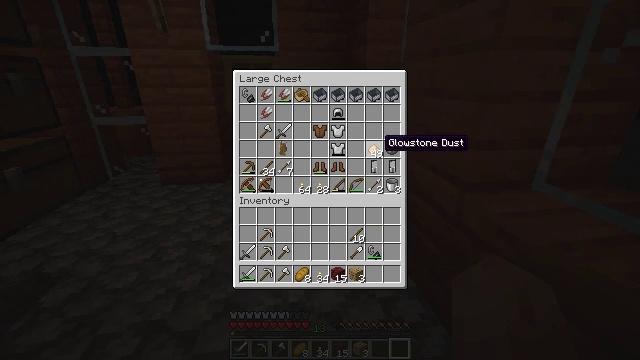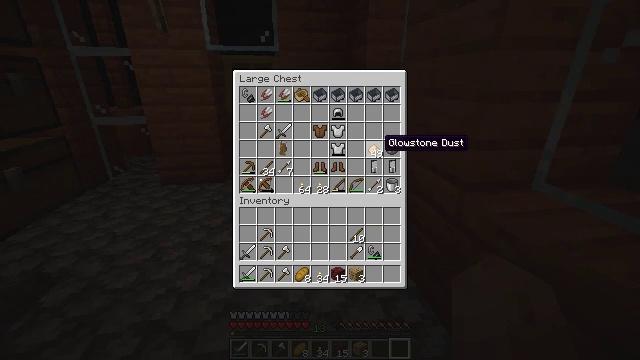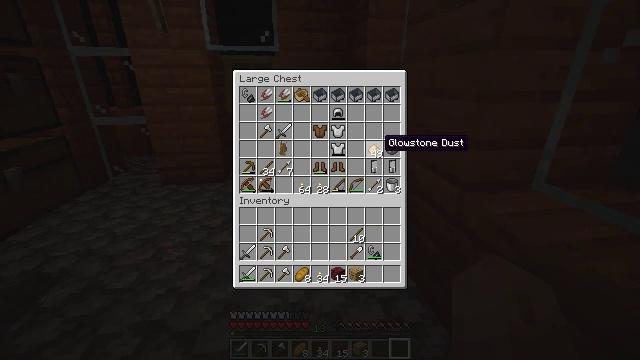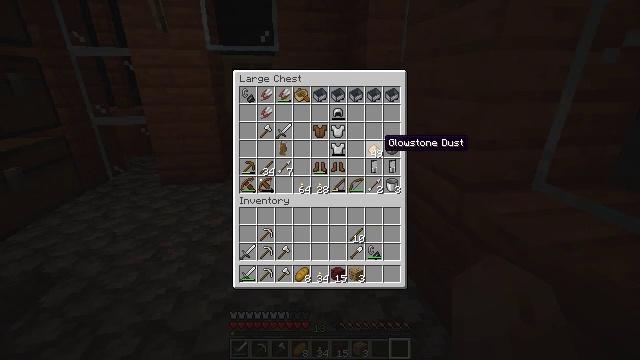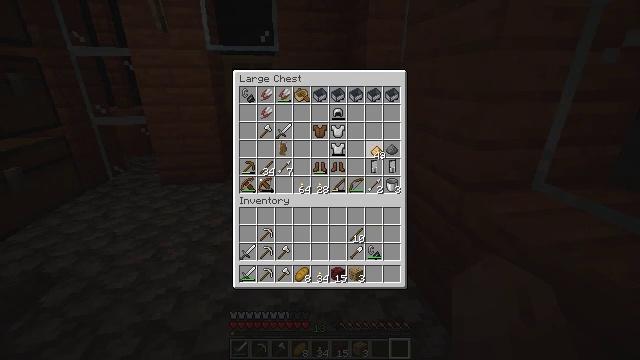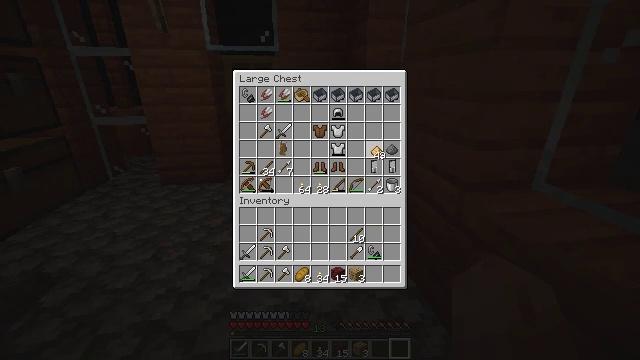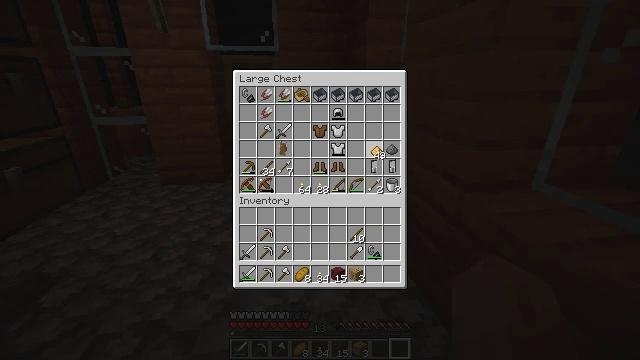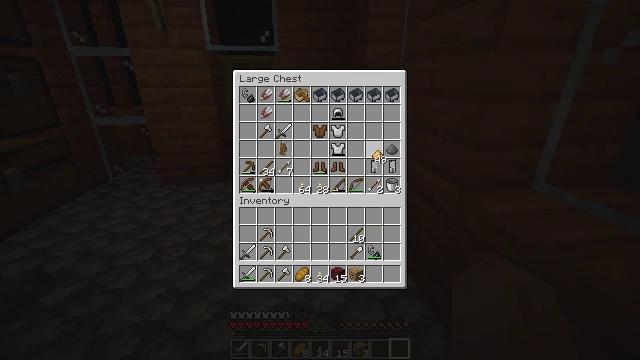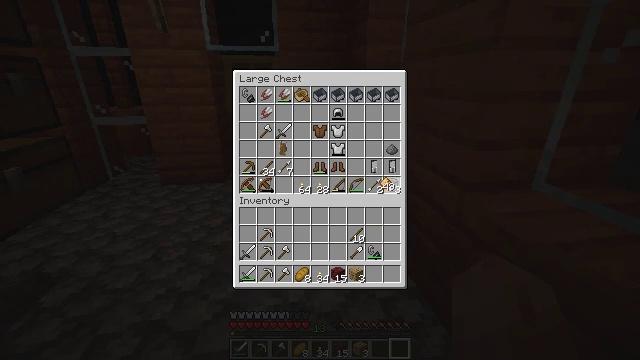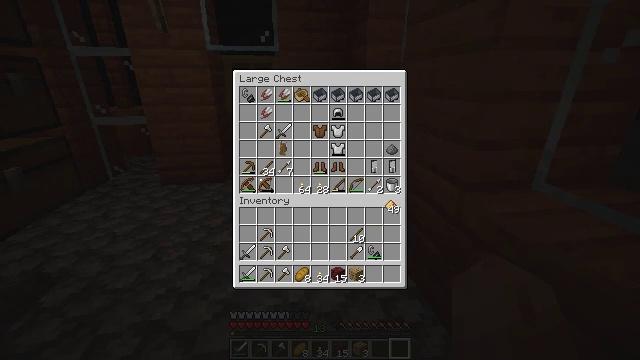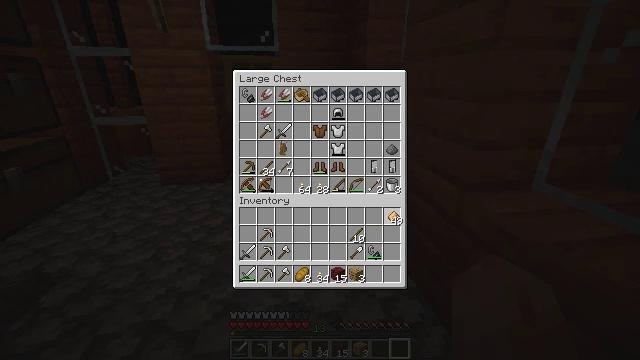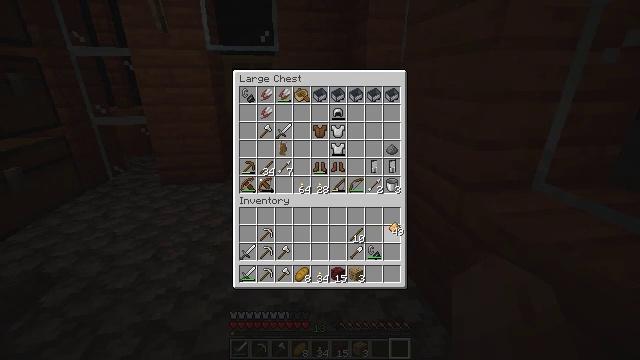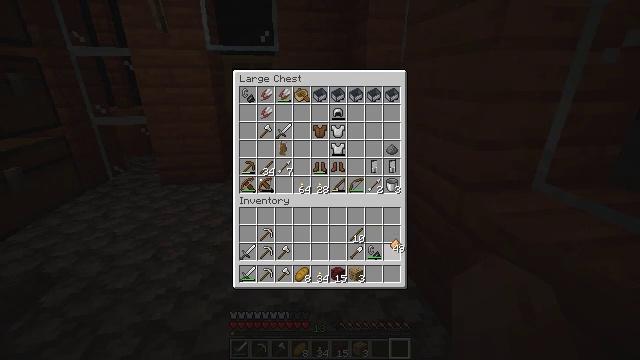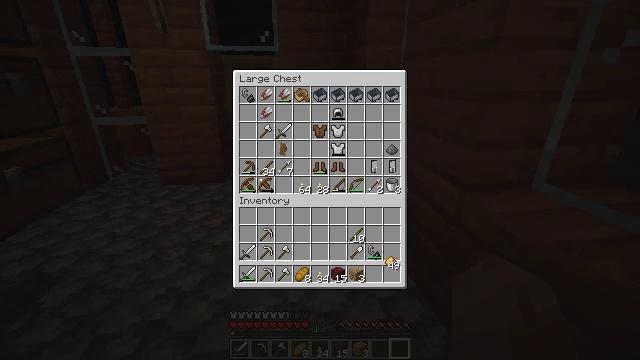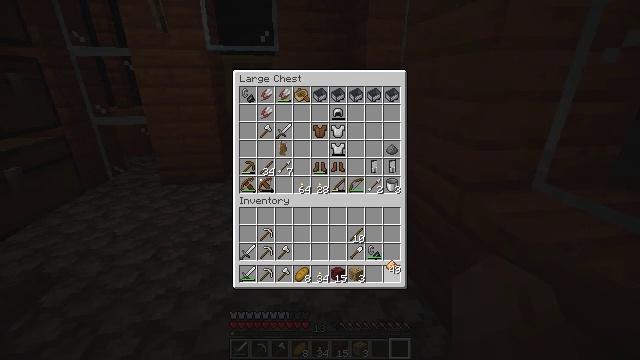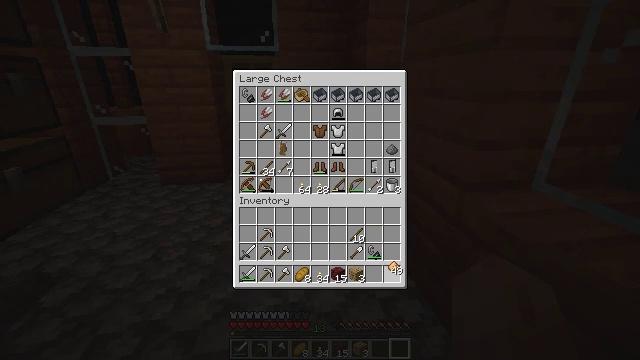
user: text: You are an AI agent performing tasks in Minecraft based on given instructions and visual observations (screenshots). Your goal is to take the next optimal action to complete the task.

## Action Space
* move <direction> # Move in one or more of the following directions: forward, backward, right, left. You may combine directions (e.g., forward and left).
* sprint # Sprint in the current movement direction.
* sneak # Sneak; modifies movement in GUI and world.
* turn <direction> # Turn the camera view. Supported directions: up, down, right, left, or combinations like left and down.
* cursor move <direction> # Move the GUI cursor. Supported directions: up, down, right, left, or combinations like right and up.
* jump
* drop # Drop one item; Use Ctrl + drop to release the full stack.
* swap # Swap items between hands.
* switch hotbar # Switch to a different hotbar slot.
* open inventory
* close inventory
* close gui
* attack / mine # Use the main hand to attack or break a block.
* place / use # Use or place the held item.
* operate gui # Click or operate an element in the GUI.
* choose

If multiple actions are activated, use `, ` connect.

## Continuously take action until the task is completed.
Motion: motion action
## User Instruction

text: Get a spectral arrow using the crafting recipe with glowstone and an arrow.
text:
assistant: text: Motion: no_op
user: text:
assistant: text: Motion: no_op
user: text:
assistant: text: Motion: no_op
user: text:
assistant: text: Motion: operate gui
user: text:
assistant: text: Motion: operate gui
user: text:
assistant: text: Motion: operate gui
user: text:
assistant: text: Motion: no_op
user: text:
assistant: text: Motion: cursor move right and down
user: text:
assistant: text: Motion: cursor move down
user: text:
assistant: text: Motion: cursor move down
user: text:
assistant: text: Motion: cursor move down
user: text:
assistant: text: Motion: cursor move down
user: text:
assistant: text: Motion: cursor move down
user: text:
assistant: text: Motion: no_op
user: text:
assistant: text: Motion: no_op
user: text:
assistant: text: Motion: no_op
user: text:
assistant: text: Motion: operate gui
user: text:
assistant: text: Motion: operate gui
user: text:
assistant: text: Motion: operate gui
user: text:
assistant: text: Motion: no_op
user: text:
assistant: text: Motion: no_op
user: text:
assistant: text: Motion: no_op
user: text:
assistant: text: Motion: no_op
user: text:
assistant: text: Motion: no_op
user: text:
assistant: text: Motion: no_op
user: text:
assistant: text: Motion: close gui
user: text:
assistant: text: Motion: no_op
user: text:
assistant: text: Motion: turn right and up
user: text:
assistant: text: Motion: turn right and up
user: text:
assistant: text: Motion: turn right and up